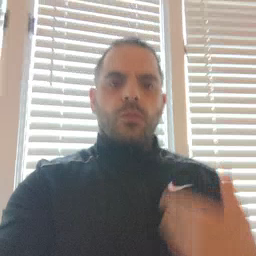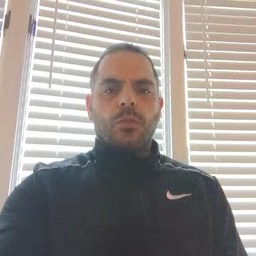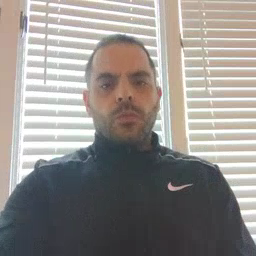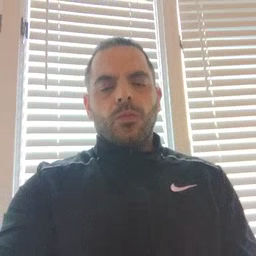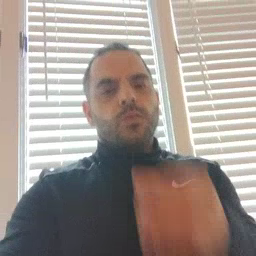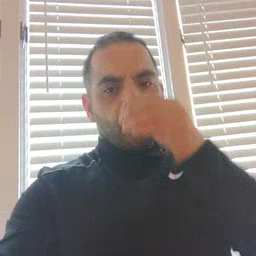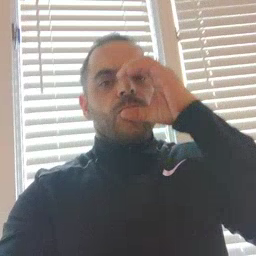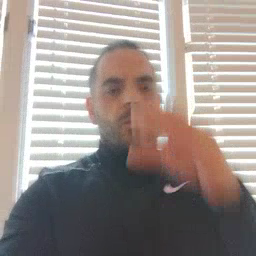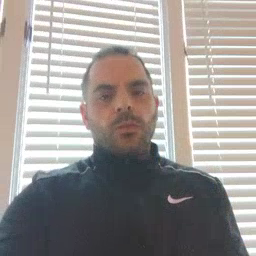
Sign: drink